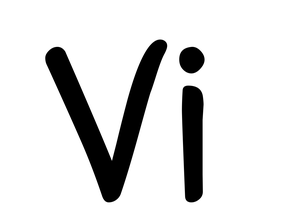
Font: PatrickHand-Regular